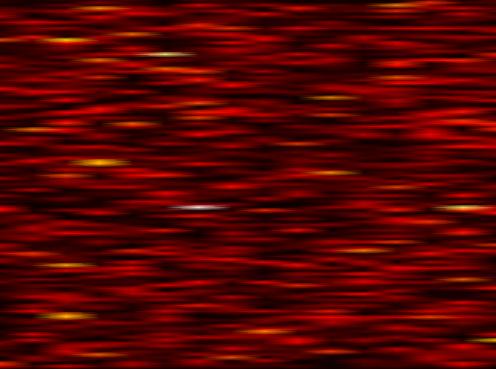
Label: UFMC